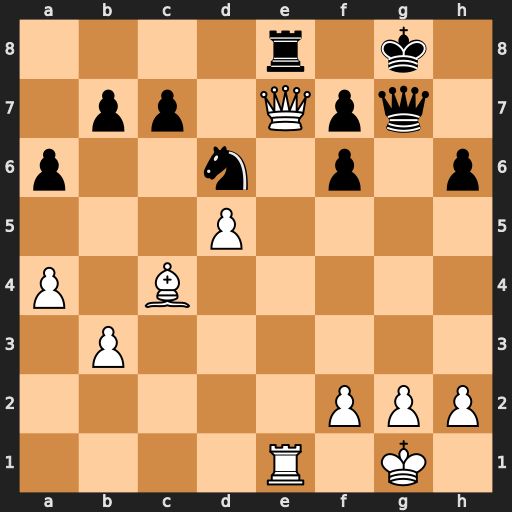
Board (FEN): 4r1k1/1pp1Qpq1/p2n1p1p/3P4/P1B5/1P6/5PPP/4R1K1
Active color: w
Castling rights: -
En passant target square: -
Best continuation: Qxe8+ Nxe8 Rxe8+ Qf8 Rxf8+